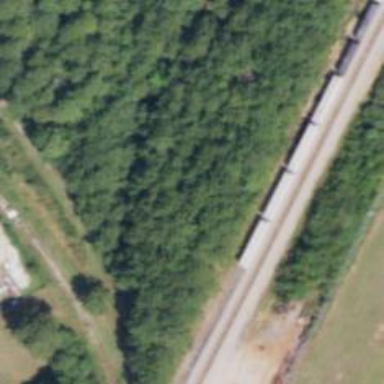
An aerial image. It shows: Abandoned spur railway.